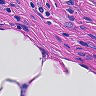
Metastatic tissue present: yes